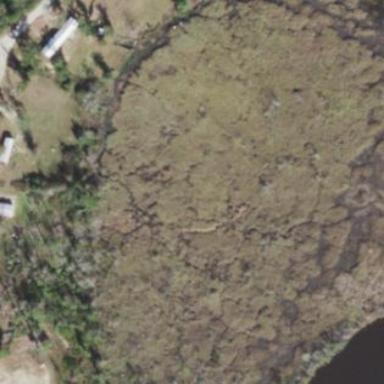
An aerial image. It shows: Marshy wetland area.